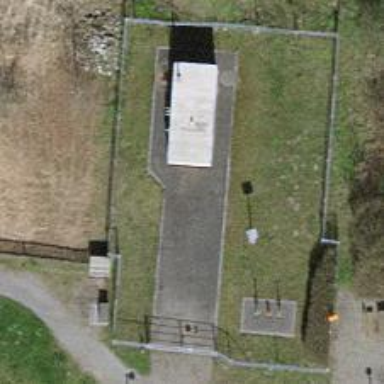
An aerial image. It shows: Distribution substation.